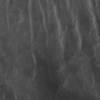
Label: not_dusty